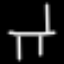
Label: chair